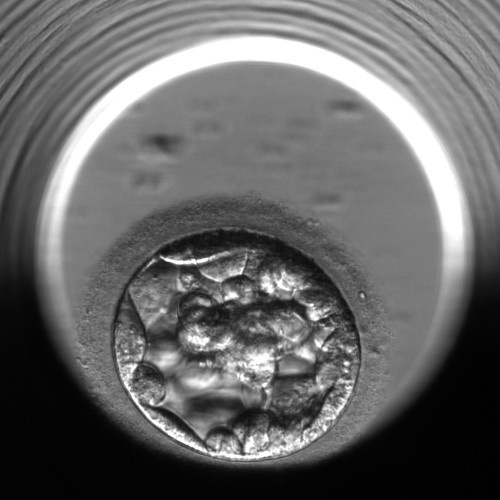
Embryo quality: poor